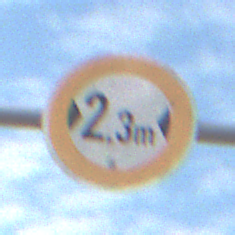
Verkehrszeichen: TatsaechlicheBreite2Komma3
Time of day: Midday
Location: Outdoor (Suburban)
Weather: PartlyCloudy
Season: NotSpecified
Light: Natural